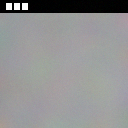
Screen state: on